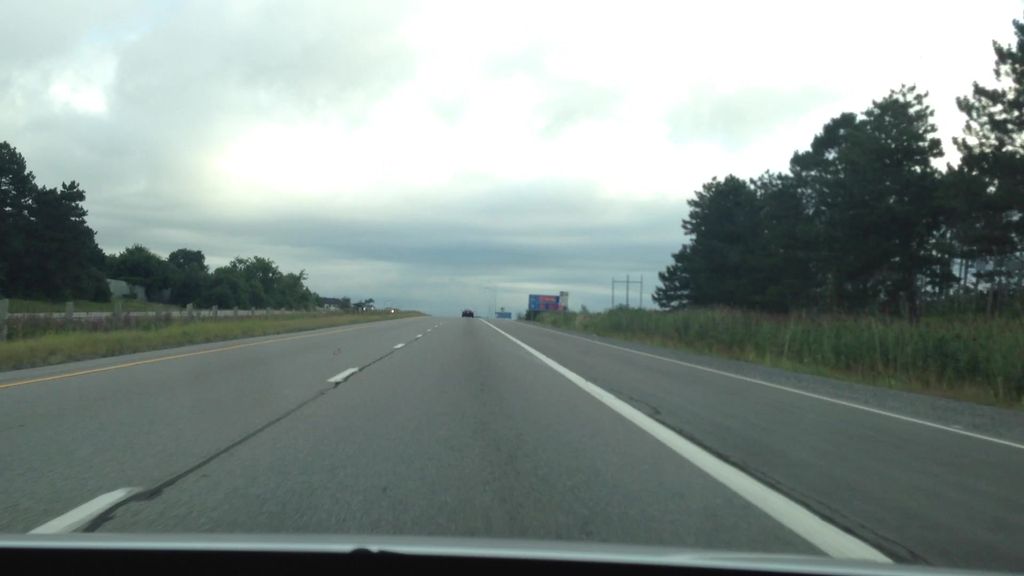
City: ottawa-gatineau